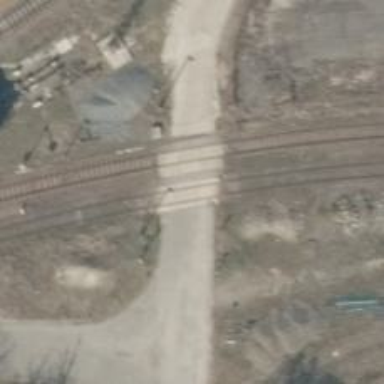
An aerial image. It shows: Railway level crossing.